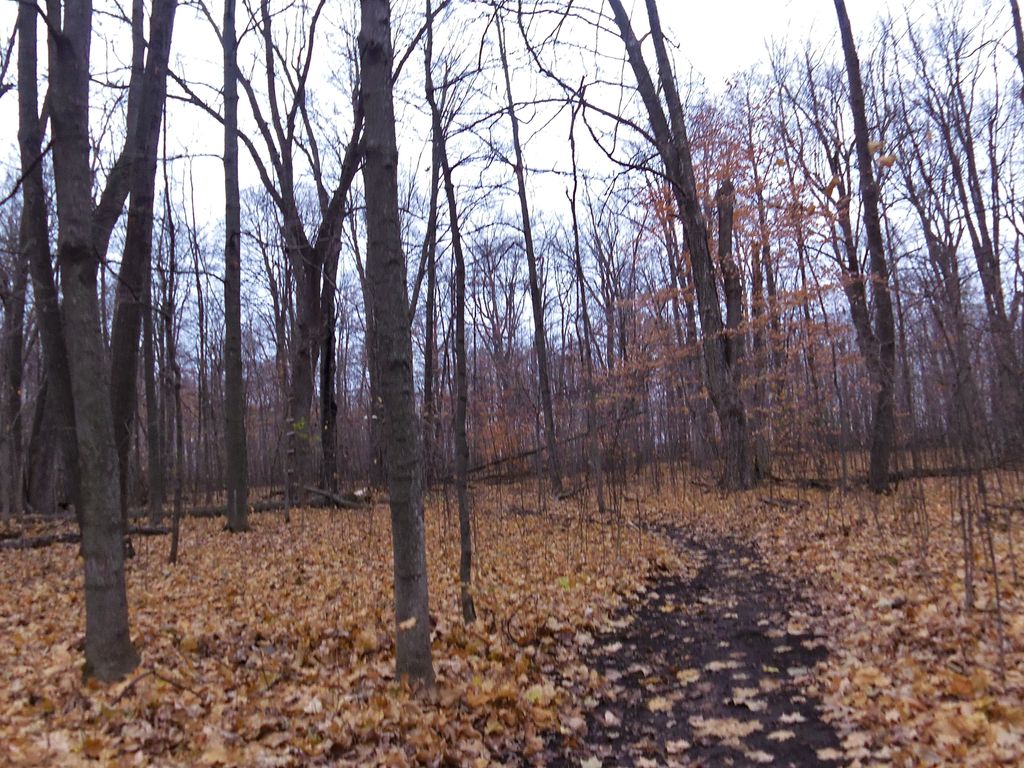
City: ottawa-gatineau